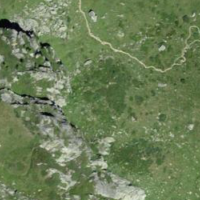
EUNIS habitat code: 23
Species observed at this site:
Vaccinium myrtillus